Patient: sex M, age 71
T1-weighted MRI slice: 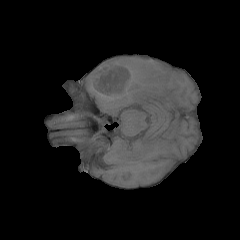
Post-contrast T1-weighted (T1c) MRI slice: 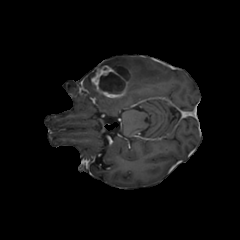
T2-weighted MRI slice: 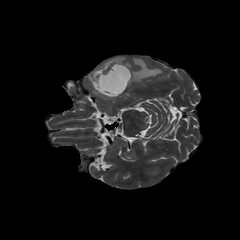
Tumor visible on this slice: yes
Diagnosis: Glioblastoma, IDH-wildtype
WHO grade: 4